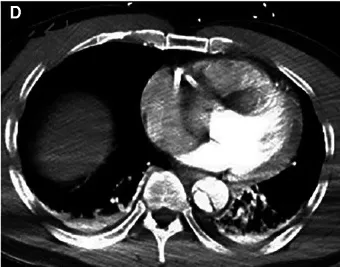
Preoperative aortic CTA image. (A-D) CTA shows the false lumen of the ascending aorta compressing the true lumen, extending above the opening of the right coronary artery. They indicate a thick hematoma in the false lumen compressing the right coronary artery.
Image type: radiology (ct)